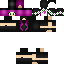
A female human skin with dark skin, wearing black long hair dressed in a purple hoodie and black pants, featuring a closed mouth.